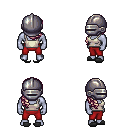
a pixel art fantasy rpg character, male body template, dark elf, purple skin, white pirate shirt, red pants, white blonde right-swept hairstyle, metal helm, gray slippers, four views (front, back, left, right), 2x2 character sprite sheet, small pixel art, hard edges, no anti-aliasing